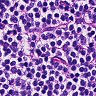
Metastatic tissue present: no